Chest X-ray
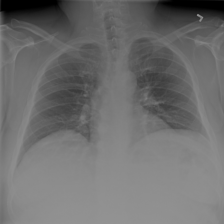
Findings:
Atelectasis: negative
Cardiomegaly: negative
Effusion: negative
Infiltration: negative
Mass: negative
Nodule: negative
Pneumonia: negative
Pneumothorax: negative
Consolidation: negative
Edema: negative
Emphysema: negative
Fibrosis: negative
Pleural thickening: negative
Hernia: negative